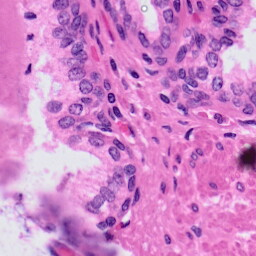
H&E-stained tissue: Prostate